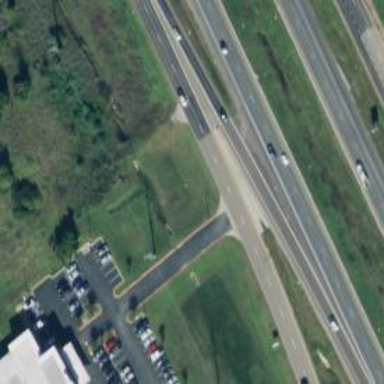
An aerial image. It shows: Secondary road with frontage road.